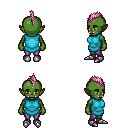
a pixel art fantasy rpg character, female body template, orc, green skin, teal tunic, magenta pants, pink mohawk hairstyle, metal boots, four views (front, back, left, right), 2x2 character sprite sheet, small pixel art, hard edges, no anti-aliasing